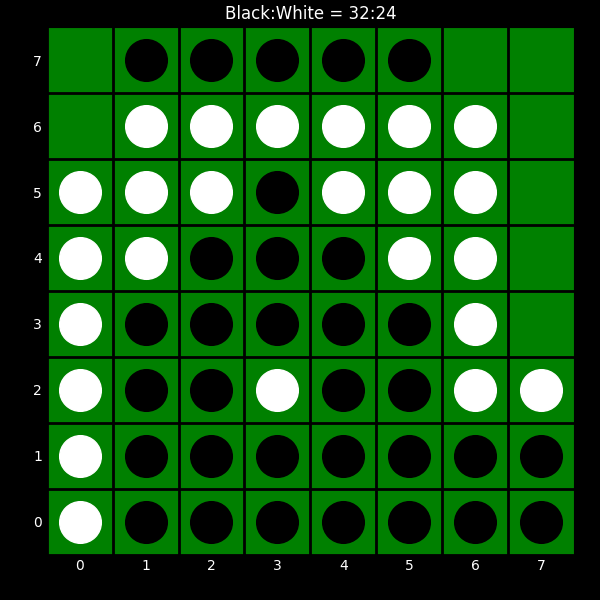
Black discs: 32
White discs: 24